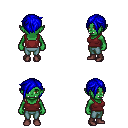
a pixel art fantasy rpg character, female body template, orc, green skin, maroon pirate shirt, teal pants, blue pixie cut hairstyle, maroon shoes, four views (front, back, left, right), 2x2 character sprite sheet, small pixel art, hard edges, no anti-aliasing